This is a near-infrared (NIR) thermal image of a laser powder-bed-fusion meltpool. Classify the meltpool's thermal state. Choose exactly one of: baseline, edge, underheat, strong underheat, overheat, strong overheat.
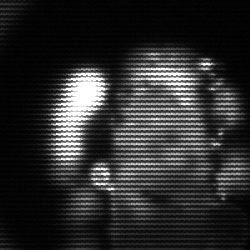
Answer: strong underheat